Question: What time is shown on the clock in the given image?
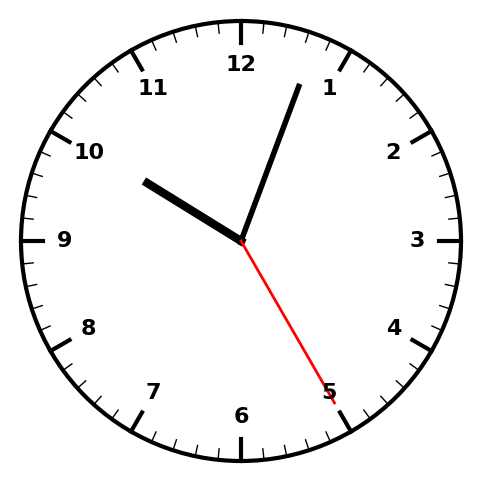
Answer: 10:03:25